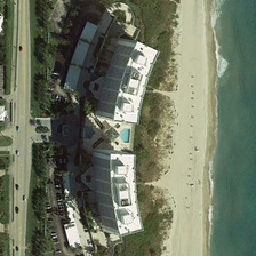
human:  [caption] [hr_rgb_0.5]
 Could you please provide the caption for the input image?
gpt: White buildings surround the green trees between the beach and the road.

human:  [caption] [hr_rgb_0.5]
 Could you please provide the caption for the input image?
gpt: A white building surrounded by green trees is between a beach and a street.

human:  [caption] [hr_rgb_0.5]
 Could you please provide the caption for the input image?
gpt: A white building surrounded by green trees is between the beach and the road.

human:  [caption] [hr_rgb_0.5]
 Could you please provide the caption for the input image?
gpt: A white building is surrounded by green trees between the beach and the road.

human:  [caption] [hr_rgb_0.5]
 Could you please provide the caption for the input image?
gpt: A white building surrounded by green trees is between a beach and a road.